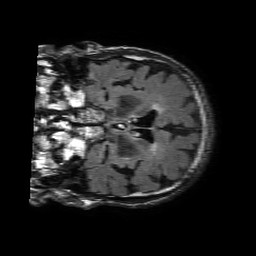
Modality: FLAIR
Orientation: coronal
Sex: male
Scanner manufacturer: philips
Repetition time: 11 s
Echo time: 0.125 s